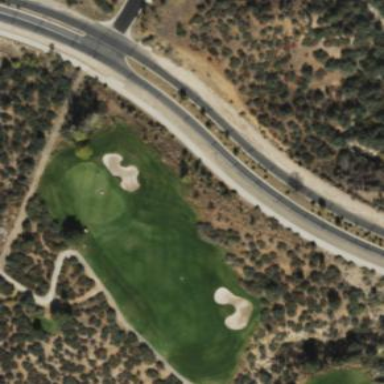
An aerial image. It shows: Area of rough grass used for golf.